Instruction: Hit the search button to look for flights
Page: home
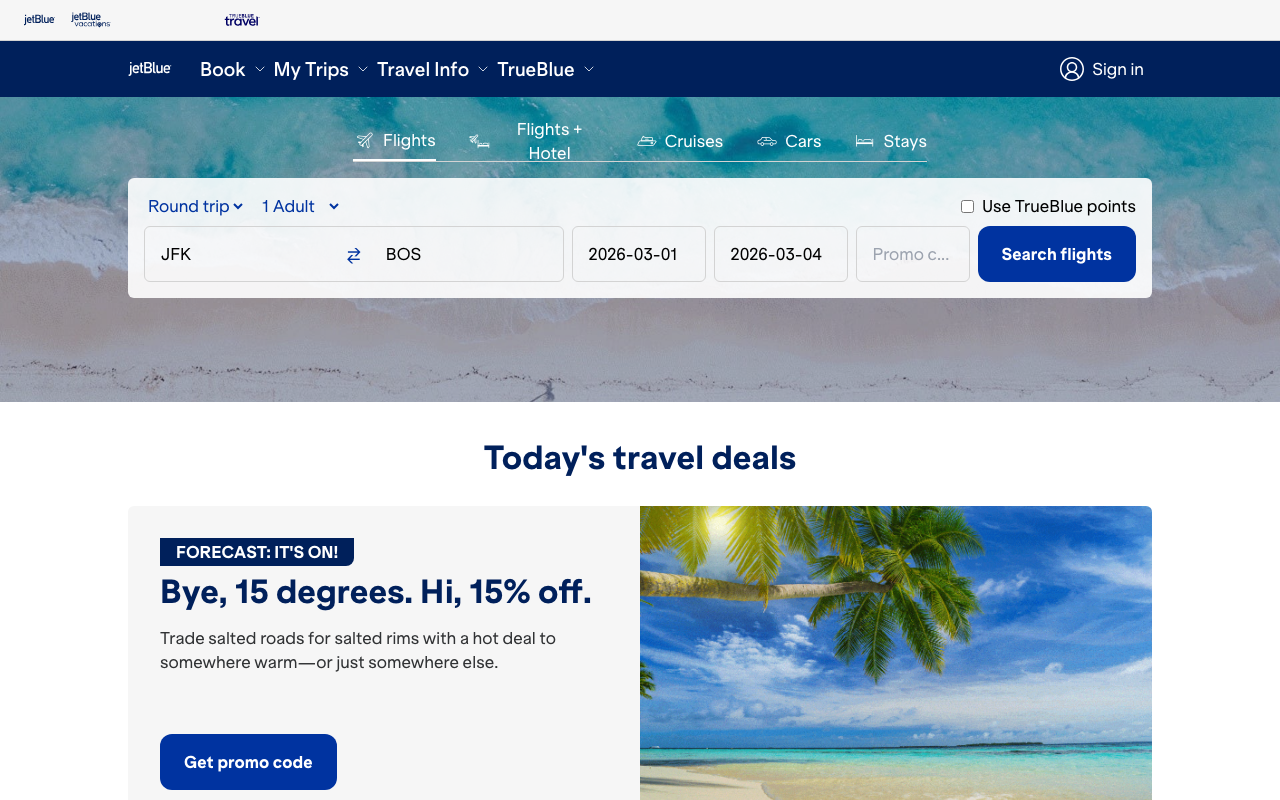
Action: click